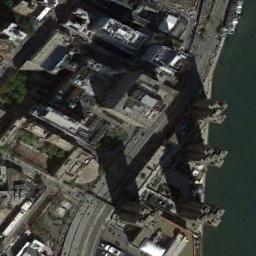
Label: commercial_area